Aerial crown-view tile of a tropical tree (Barro Colorado Island, Panama), acquired 20250217:
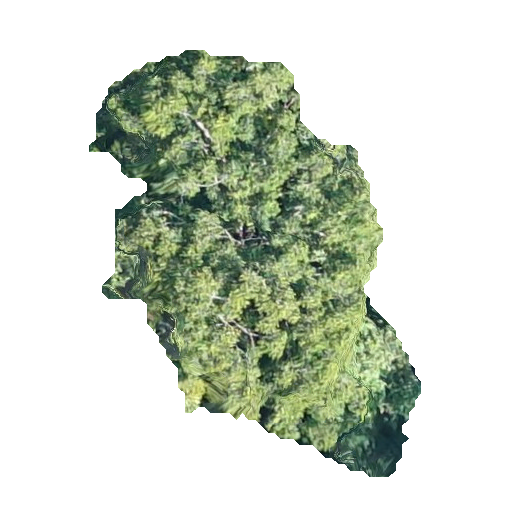
Species: Guatteria lucens
GBIF accepted scientific name: Guatteria lucens
Crown area: 128.703 m²